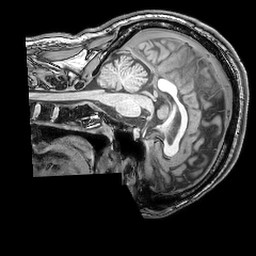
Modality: T1w
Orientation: sagittal
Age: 46
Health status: ill
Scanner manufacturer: philips
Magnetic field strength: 3 T
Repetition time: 0.007 s
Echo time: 0.003501 s